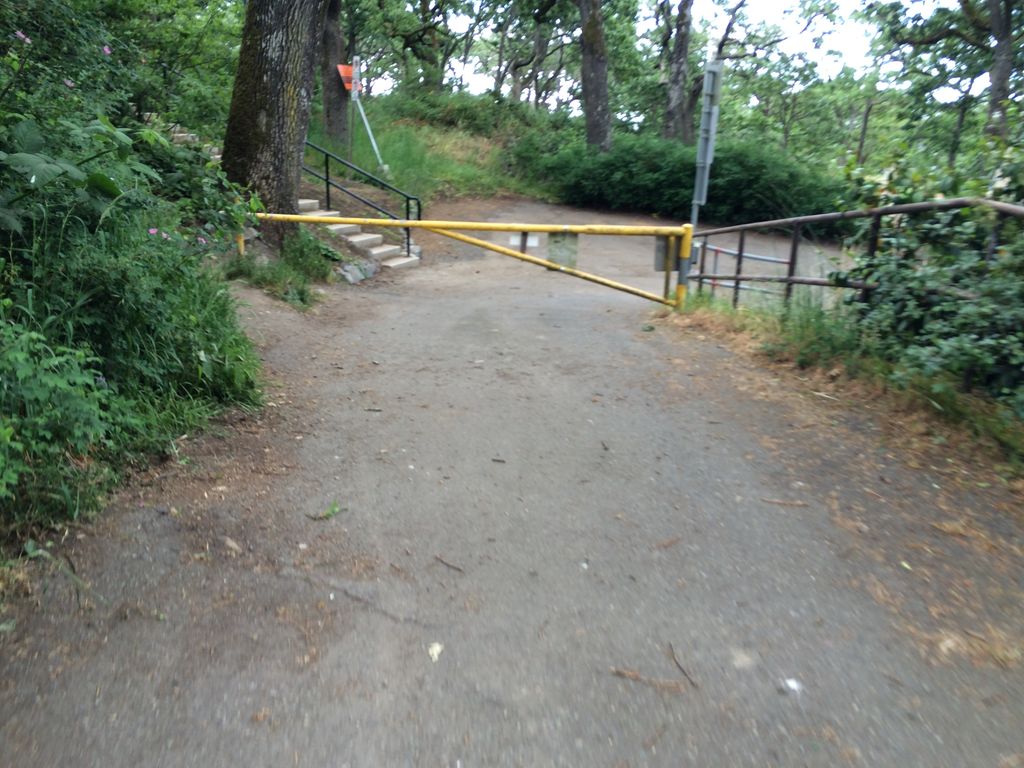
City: victoria